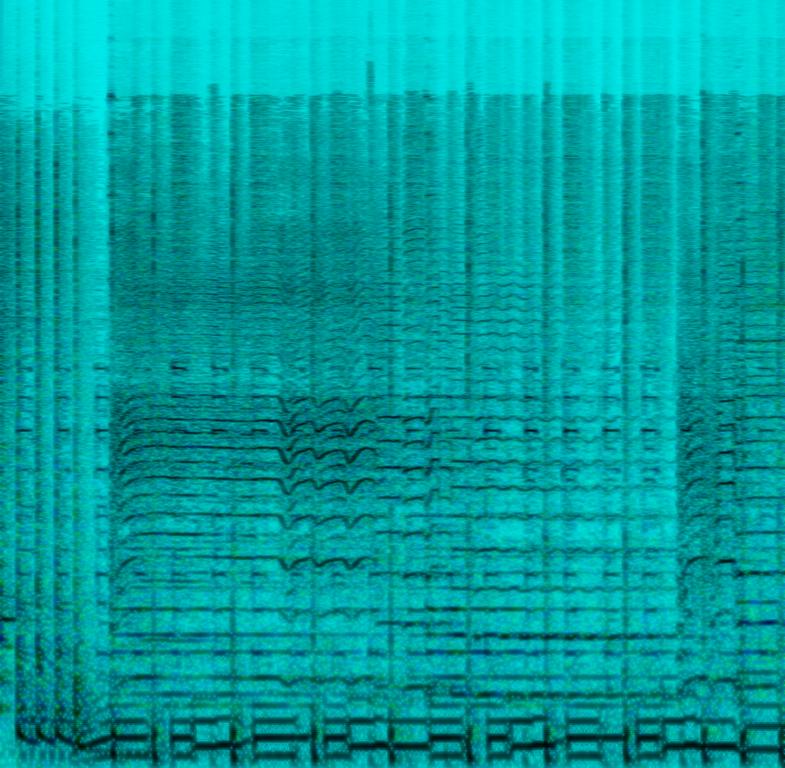
An acoustic drum is playing along with a bassline giving the song a ska/reggae feeling. The e-guitar strumming on the offbeat supports that feeling while a keyboard is playing a bell-sounding chord. Bongos are setting little accents at the end. A saxophone is playing a melody along. This song may be playing at a festival outside while the sun is shining.